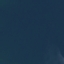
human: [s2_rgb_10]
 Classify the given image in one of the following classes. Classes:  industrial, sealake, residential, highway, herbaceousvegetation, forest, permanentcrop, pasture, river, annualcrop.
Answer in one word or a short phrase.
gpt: SeaLake